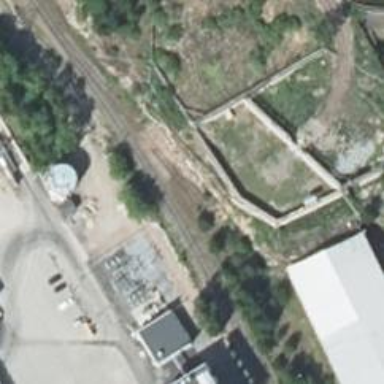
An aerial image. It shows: Abandoned railway.